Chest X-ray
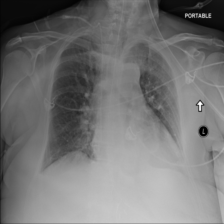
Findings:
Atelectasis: negative
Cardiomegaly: negative
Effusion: positive
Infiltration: positive
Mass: negative
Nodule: negative
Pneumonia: negative
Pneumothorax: negative
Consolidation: negative
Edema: negative
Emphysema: negative
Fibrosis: negative
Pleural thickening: negative
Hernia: negative